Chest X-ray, PA view. Patient: 47 years old, sex M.
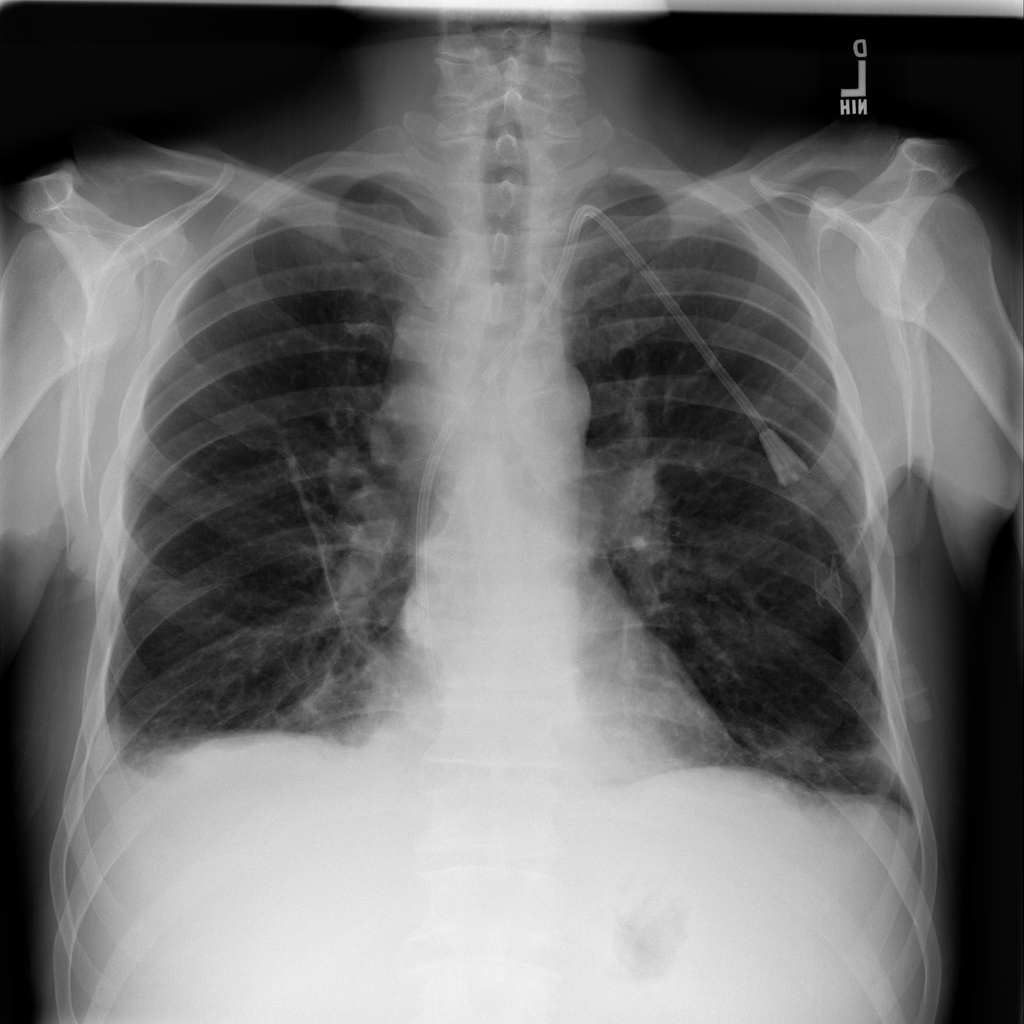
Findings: Effusion, Infiltration